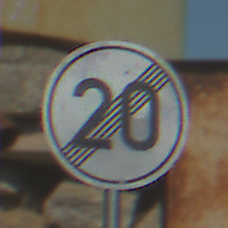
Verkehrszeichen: EndeGeschwindigkeit20
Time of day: MorningAfternoon
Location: Outdoor (Suburban)
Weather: Clear
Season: NotSpecified
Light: Natural